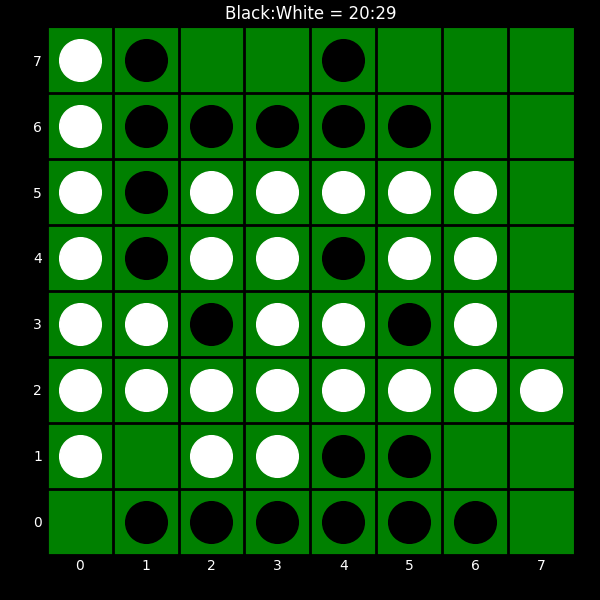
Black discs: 20
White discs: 29